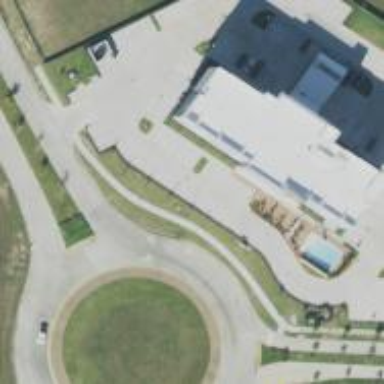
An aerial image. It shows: Hotel building.